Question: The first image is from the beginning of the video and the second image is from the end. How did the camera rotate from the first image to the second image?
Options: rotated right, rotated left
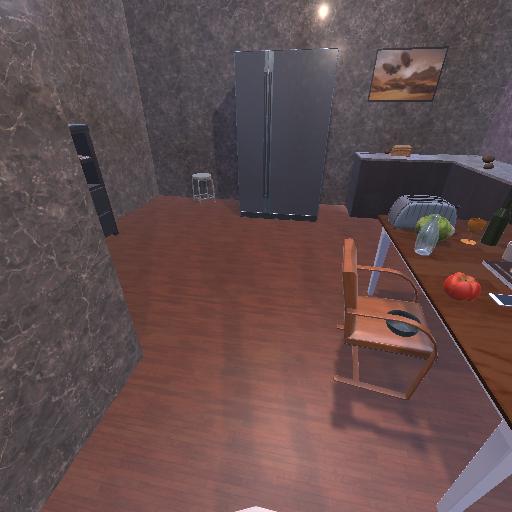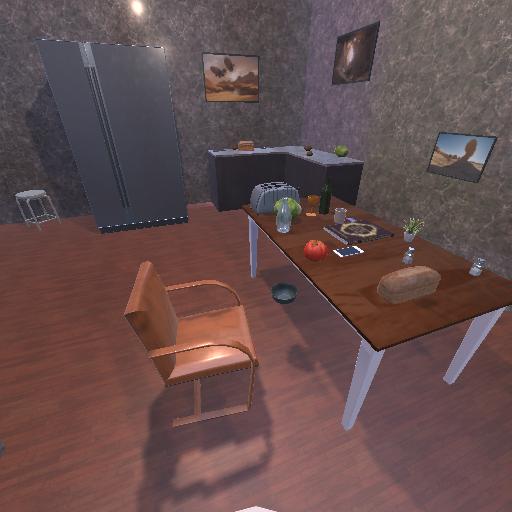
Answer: rotated right